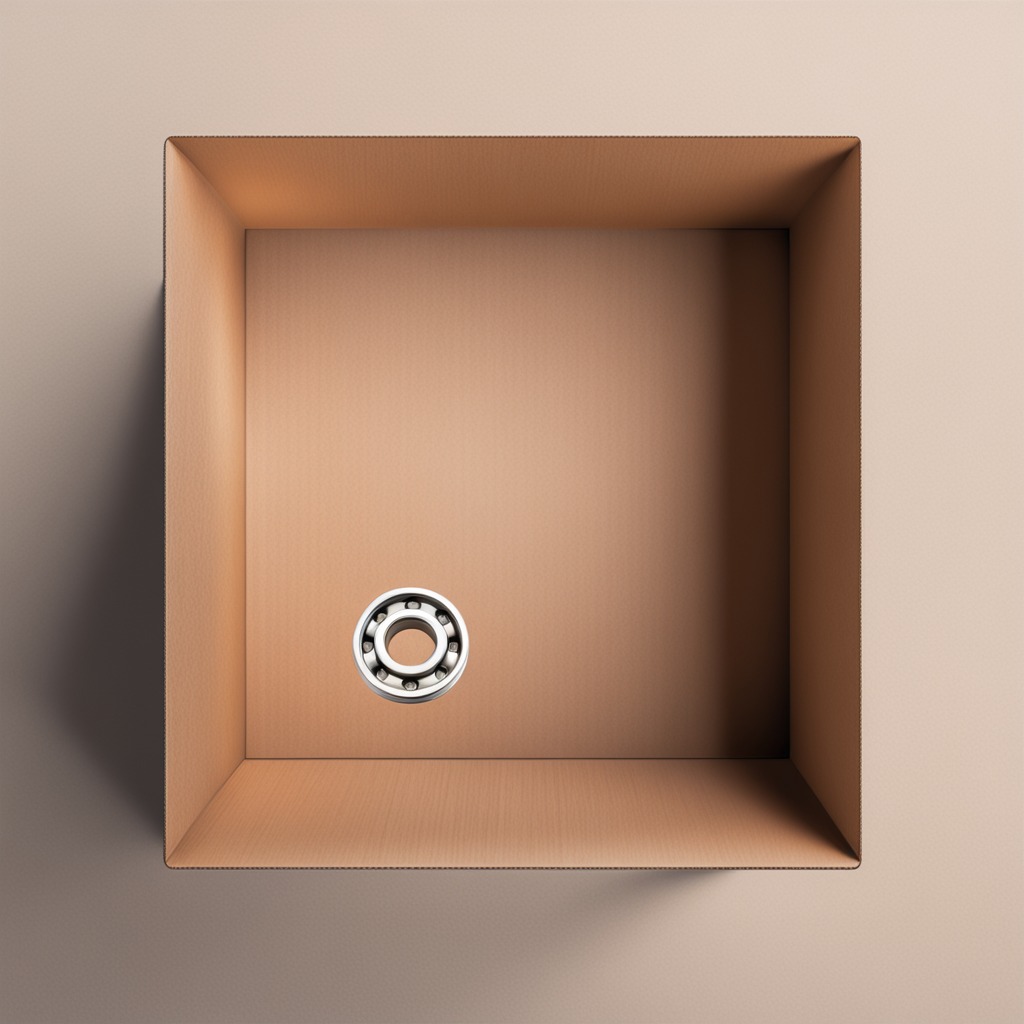
A metal ball bearing is lying on the cardboard box surface.